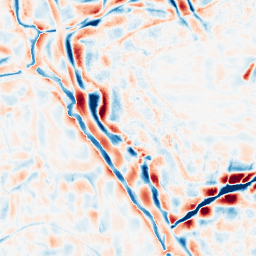
Category: wavelet
Decomposition family: wavelet_biorthogonal
Decomposition parameters: wavelet: bior4.4
level: 4
Upsampling method: bicubic_3x
Upsampling parameters: scale: 3
Upsampling scale: 3